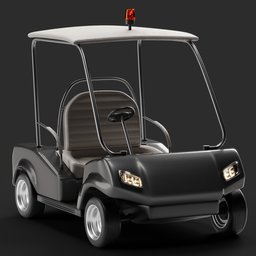
Label: mechanical